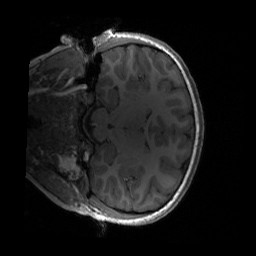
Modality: T1w
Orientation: coronal
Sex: female
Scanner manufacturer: siemens
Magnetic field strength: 3 T
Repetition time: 1.9 s
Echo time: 0.00243 s